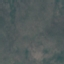
Land use / land cover class: HerbaceousVegetation